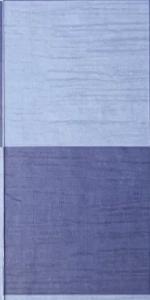
Label: Empty